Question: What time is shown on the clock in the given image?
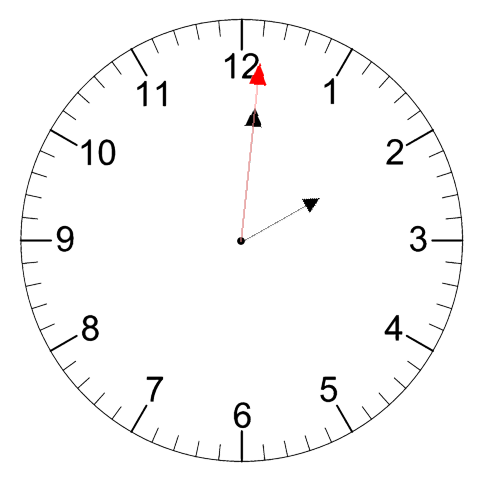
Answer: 02:01:01